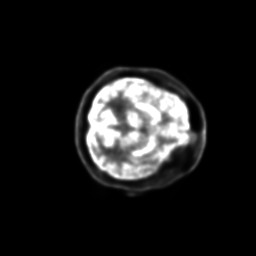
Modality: PET
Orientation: axial
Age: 36
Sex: male
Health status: ill